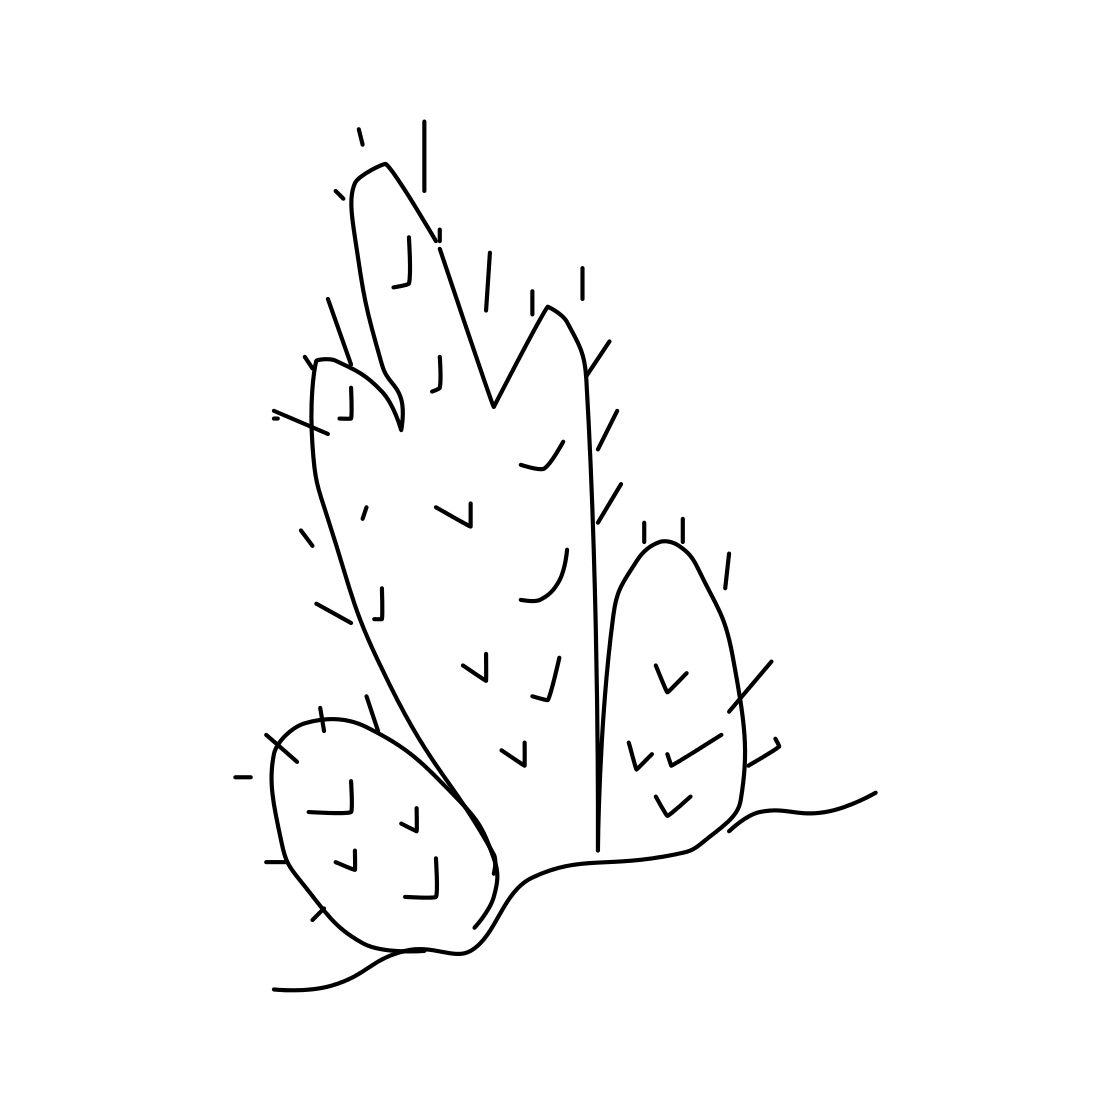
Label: cactus